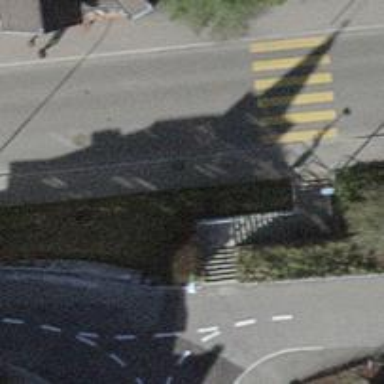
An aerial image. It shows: Concrete steps.